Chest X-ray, AP view. Patient: 54 years old, sex F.
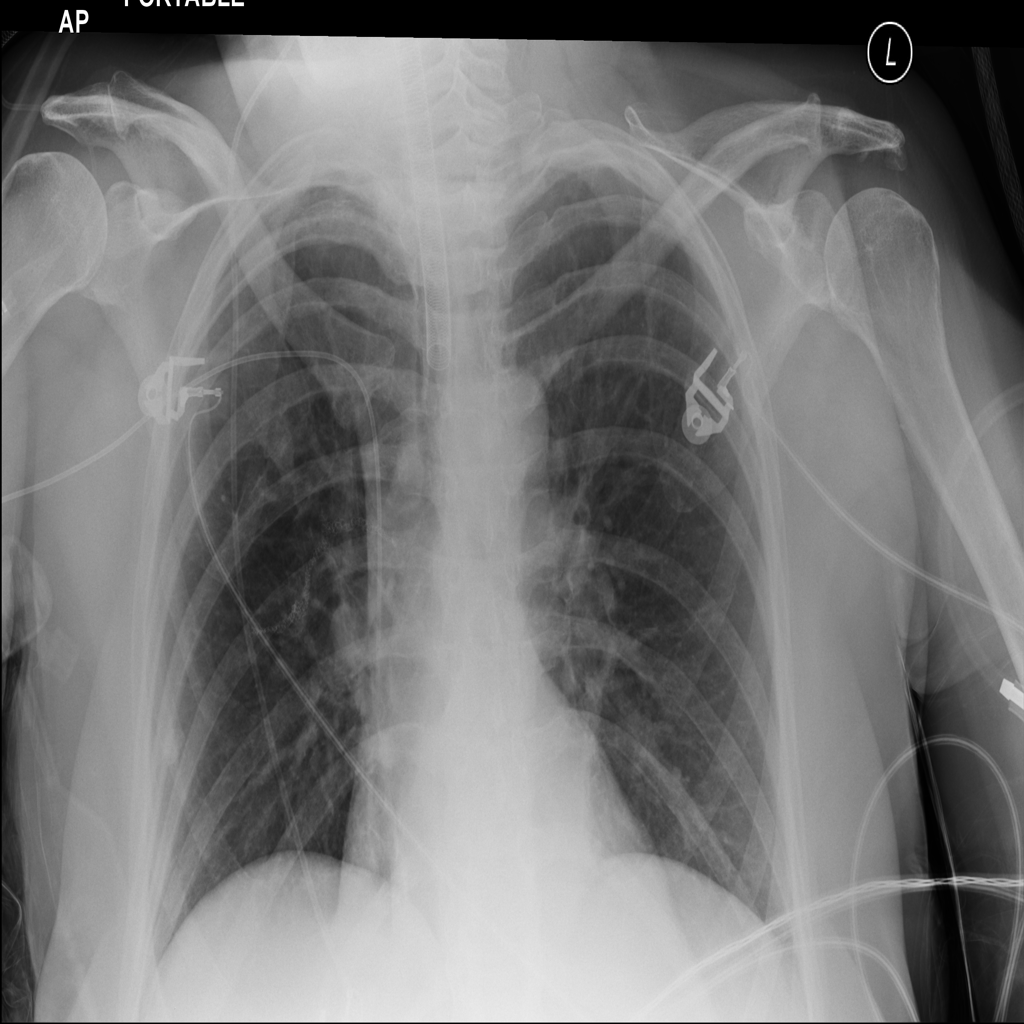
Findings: No Finding